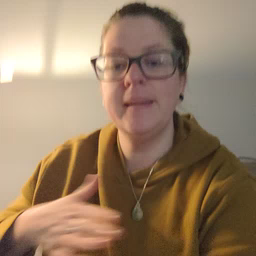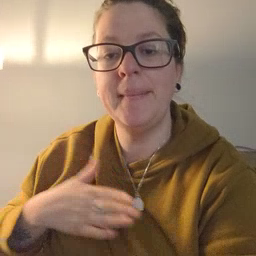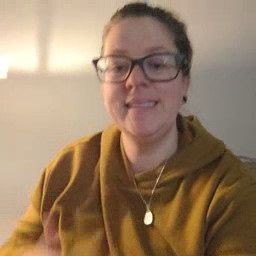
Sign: happy